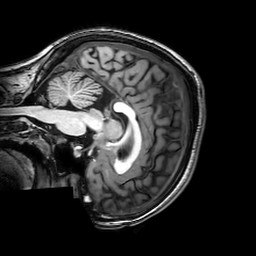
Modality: T1w
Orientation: sagittal
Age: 19
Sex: female
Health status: healthy
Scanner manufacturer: philips
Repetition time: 0.008315 s
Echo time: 0.00383 s